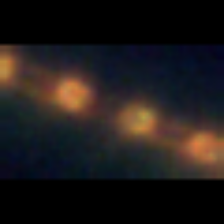
Taxon: Skeletonema
Group: Diatoms